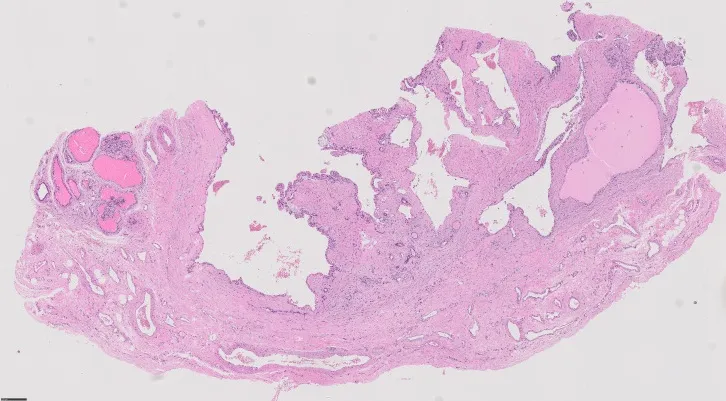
Histologic examination showing papillary cystadenoma of the epididymis (PCE).
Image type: pathology (h&e)